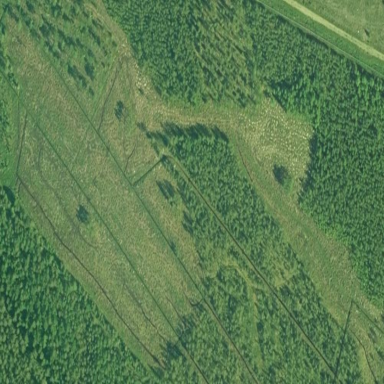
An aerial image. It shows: Clearcut area created by human activity.